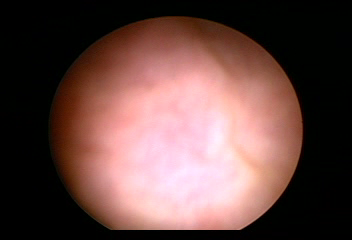
Modality: WLC
Class: Normal mucosa
Bladder cancer association: No